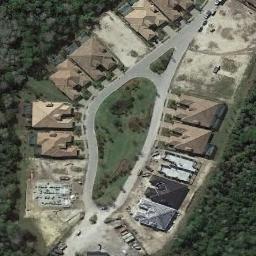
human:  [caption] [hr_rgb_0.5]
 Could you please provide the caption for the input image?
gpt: The dense residential is on the grass next to many trees .

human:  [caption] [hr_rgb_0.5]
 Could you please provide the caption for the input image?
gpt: A dense residential area with some houses, Vacant lots and a lawn is surrounded by the forest .

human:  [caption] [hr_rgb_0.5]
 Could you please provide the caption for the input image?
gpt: There aren't many trees in the residential area .

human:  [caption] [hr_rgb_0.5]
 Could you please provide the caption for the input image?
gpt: There are many roads and neatly arranged houses and trees and large lawns in densely populated areas .

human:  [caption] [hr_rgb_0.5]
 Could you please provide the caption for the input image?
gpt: There are some brown buildings beside the forest on dense residential area .